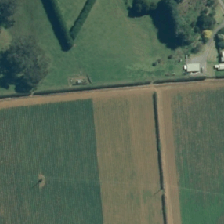
Land cover: shortrotation_cropland